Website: apple-inc
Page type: receipt
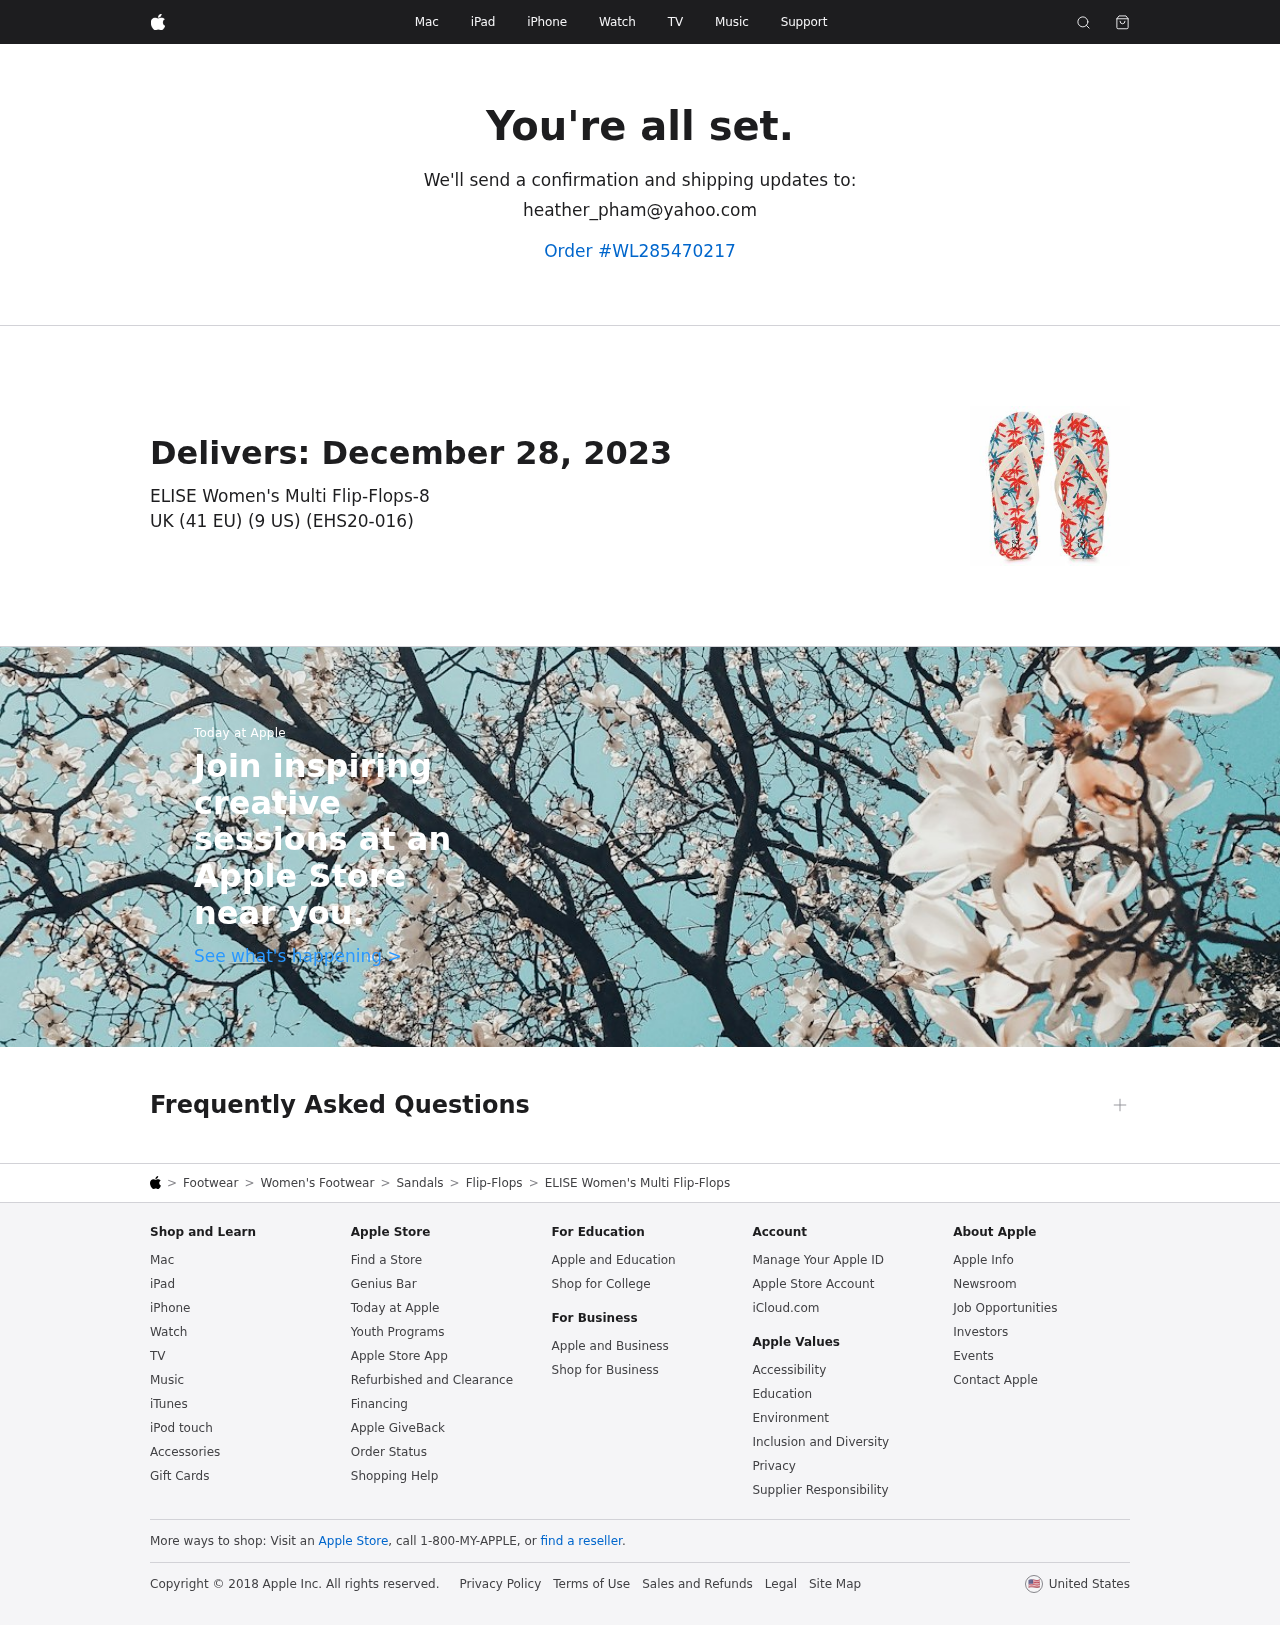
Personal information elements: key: PII_EMAIL
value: heather_pham@yahoo.com
Product elements: key: PRODUCT1_BREADCRUMB
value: Footwear
Women's Footwear
Sandals
Flip-Flops
ELISE Women's Multi Flip-Flops
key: PRODUCT1_NAME
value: ELISE Women's Multi Flip-Flops-8 UK (41 EU) (9 US) (EHS20-016)
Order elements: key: ORDER_ID
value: Order #WL285470217
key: ORDER_DELIVERY_DATE
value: December 28, 2023